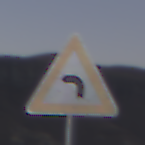
Verkehrszeichen: KurveLinks
Umgebung: Outdoor, Nature
Tageszeit: Dusk
Wetter: Clear
Licht: Natural
Jahreszeit: NotSpecified
Kontrast: LowContrast